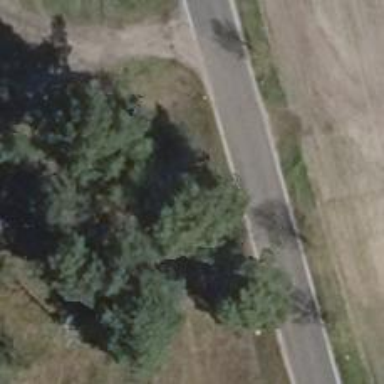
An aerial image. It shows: Deciduous broadleaved tree.